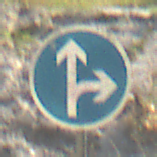
Verkehrszeichen: VorgeschriebeneFahrtrichtungGeradeausOderRechts
Umgebung: Outdoor, Nature
Tageszeit: MorningAfternoon
Wetter: PartlyCloudy
Licht: Natural
Jahreszeit: NotSpecified
Kontrast: HighContrast